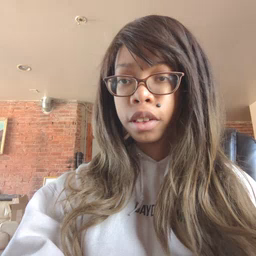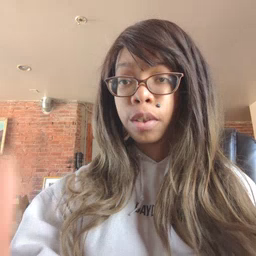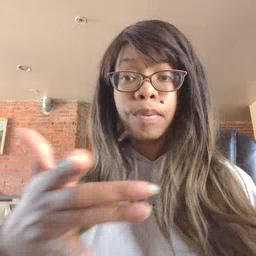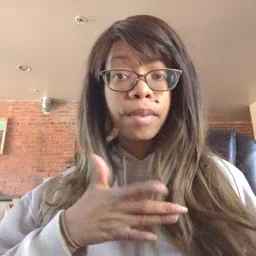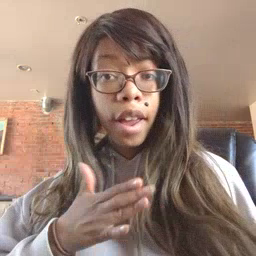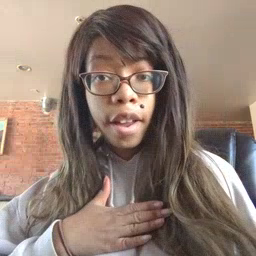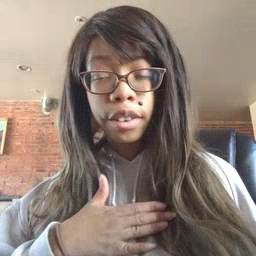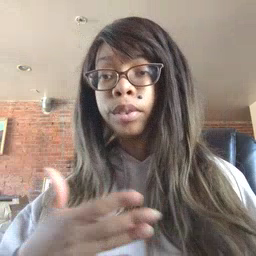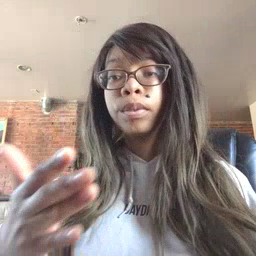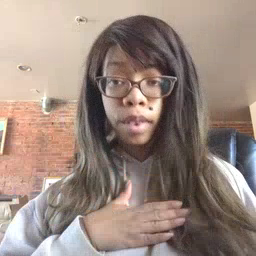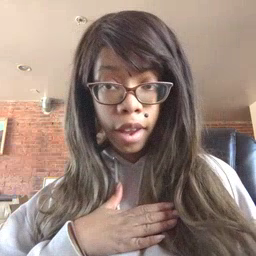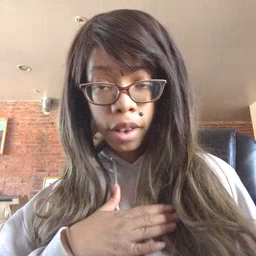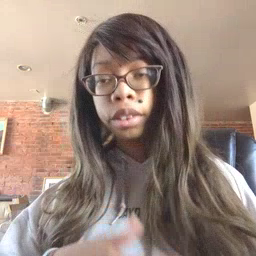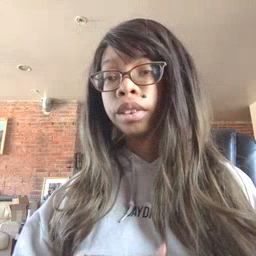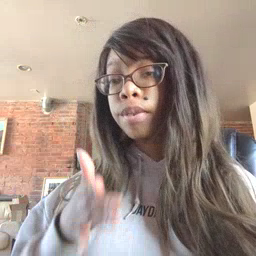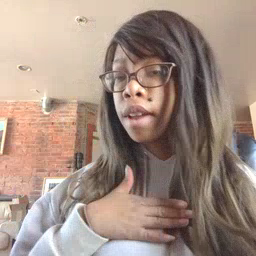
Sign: minemy